Field crop: maize
Growth stage: 2
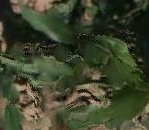
Species: maize